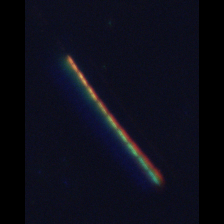
Taxon: Psuedo-nitzschia
Group: Diatoms